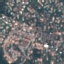
Label: Residential